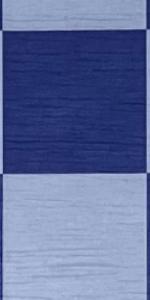
Label: Empty